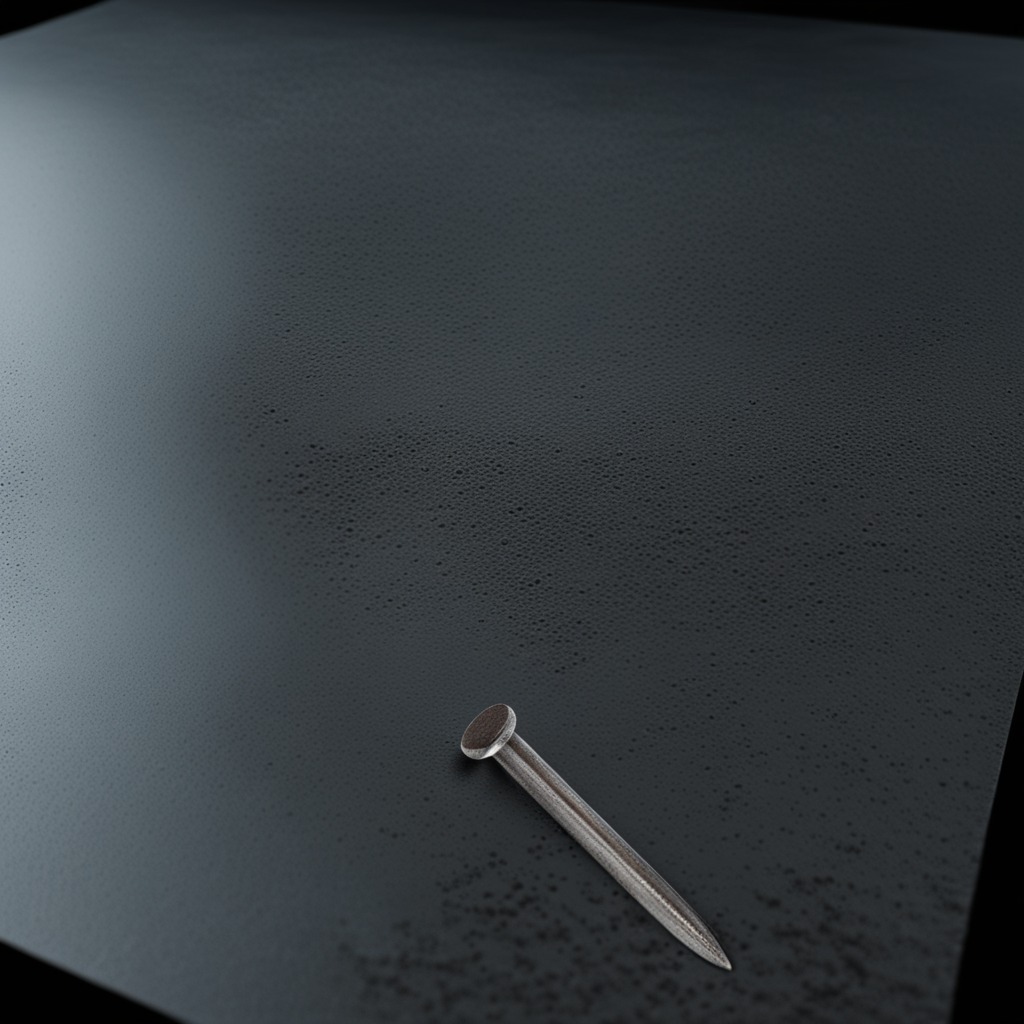
An iron nail is lying on the clean granite table inside a workshop at night.